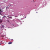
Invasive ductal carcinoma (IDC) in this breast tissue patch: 0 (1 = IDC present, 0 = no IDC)